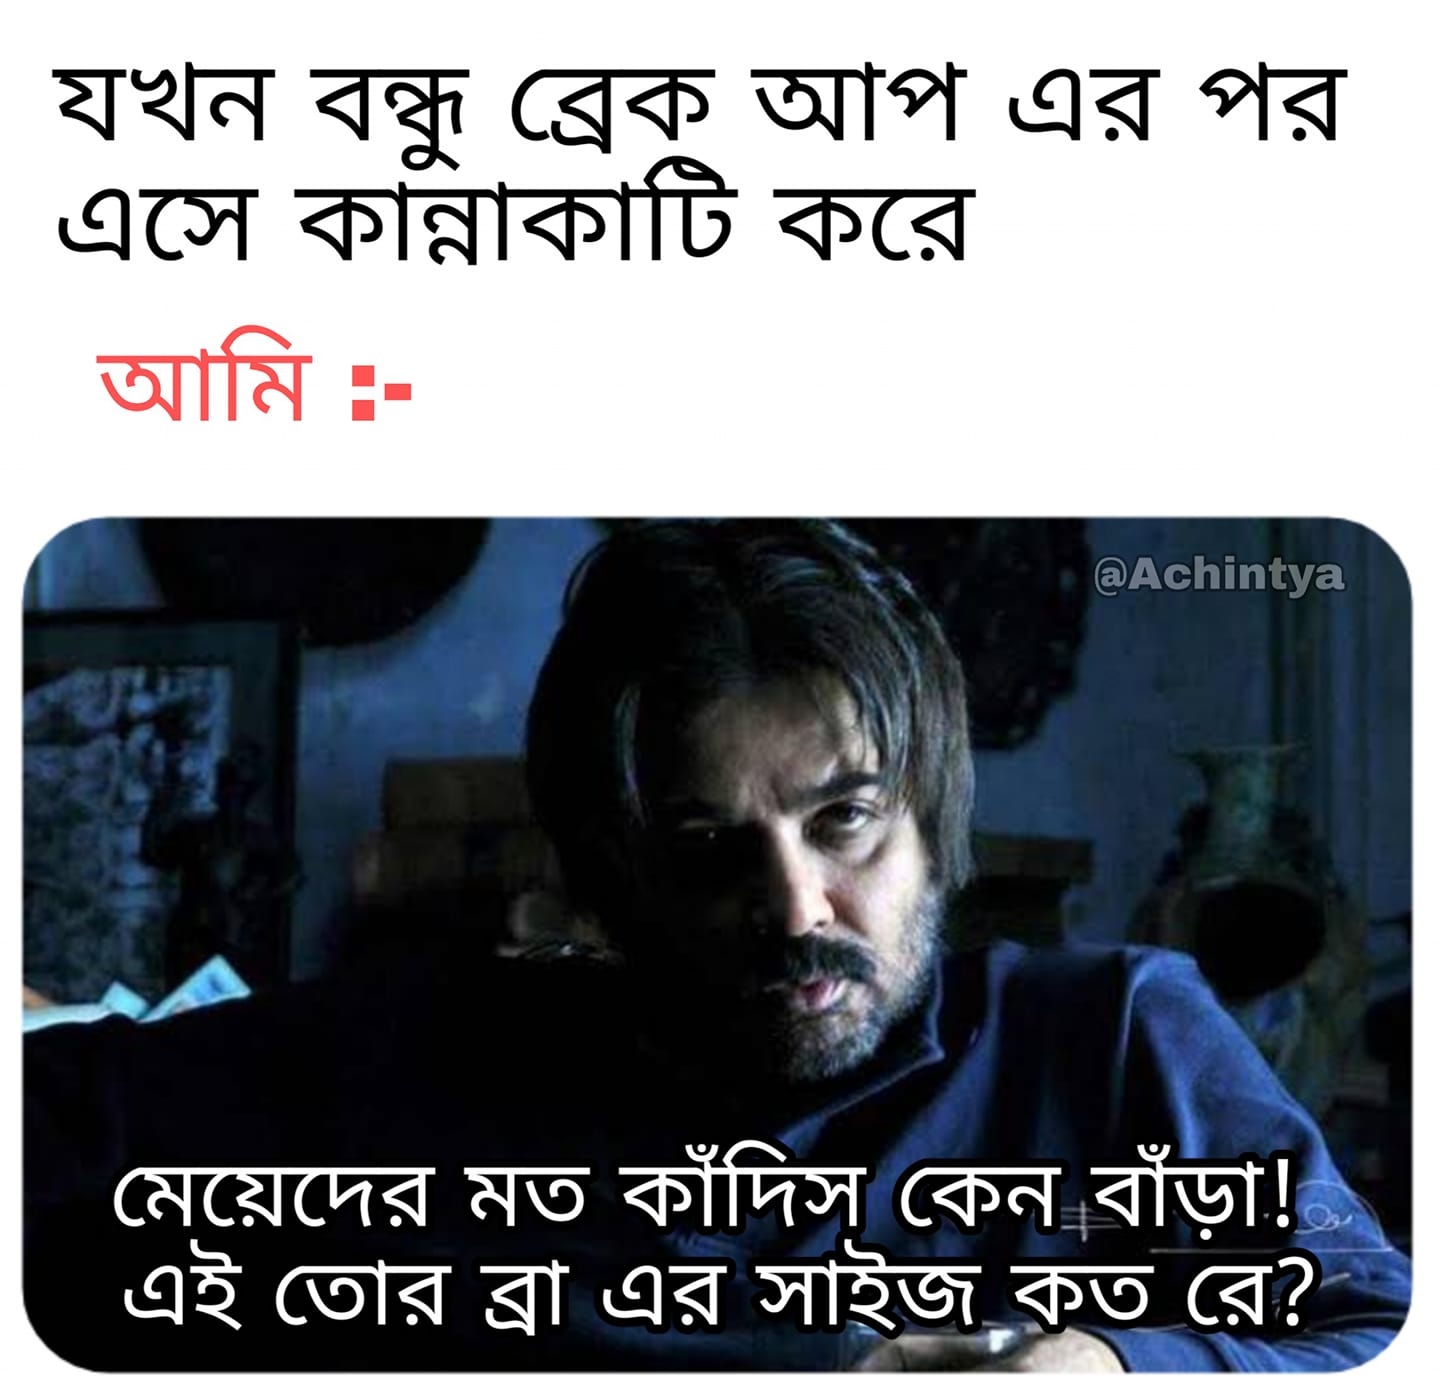
Caption: যখন বন্ধু ব্রেক আপ এর পর এসে কান্নাকাটি করে   আমিঃ-   মেয়েদের মত কাঁদিস কেন বাঁড়া !    এই তোর ব্রা এর সাইজ কত রে ?
Label: hate